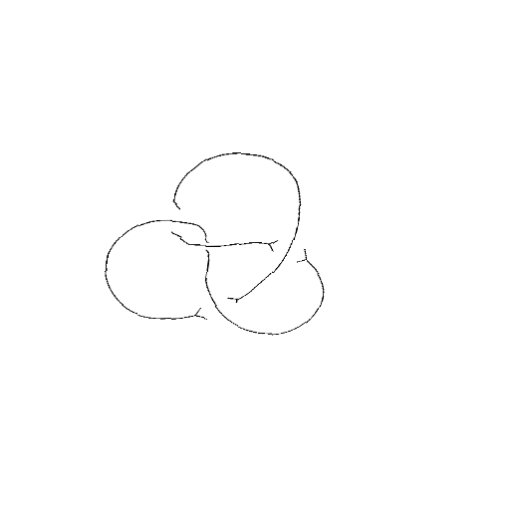
Crossing number: 4